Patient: sex F, age 73
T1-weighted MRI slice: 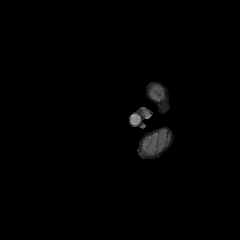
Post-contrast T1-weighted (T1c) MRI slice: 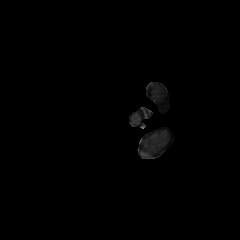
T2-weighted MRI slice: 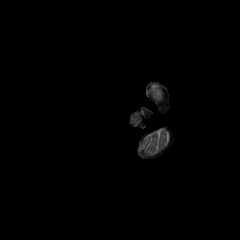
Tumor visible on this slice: no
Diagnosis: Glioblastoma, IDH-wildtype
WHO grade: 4